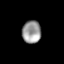
Tissue: skin
Cell type: Epithelial cells
Senescence score: 0.8832
Nuclear area (px): 418
Mean DAPI intensity: 152.754